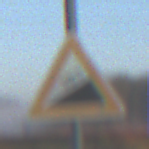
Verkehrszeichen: Steigung10
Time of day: Dawn
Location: Outdoor (Nature)
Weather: Clear
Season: NotSpecified
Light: Natural